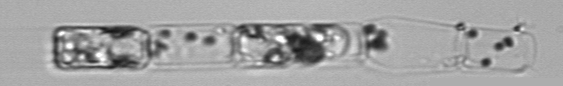
Label: Guinardia_delicatula_TAG_internal_parasite